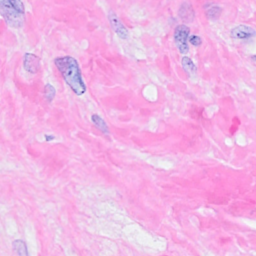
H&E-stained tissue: Breast